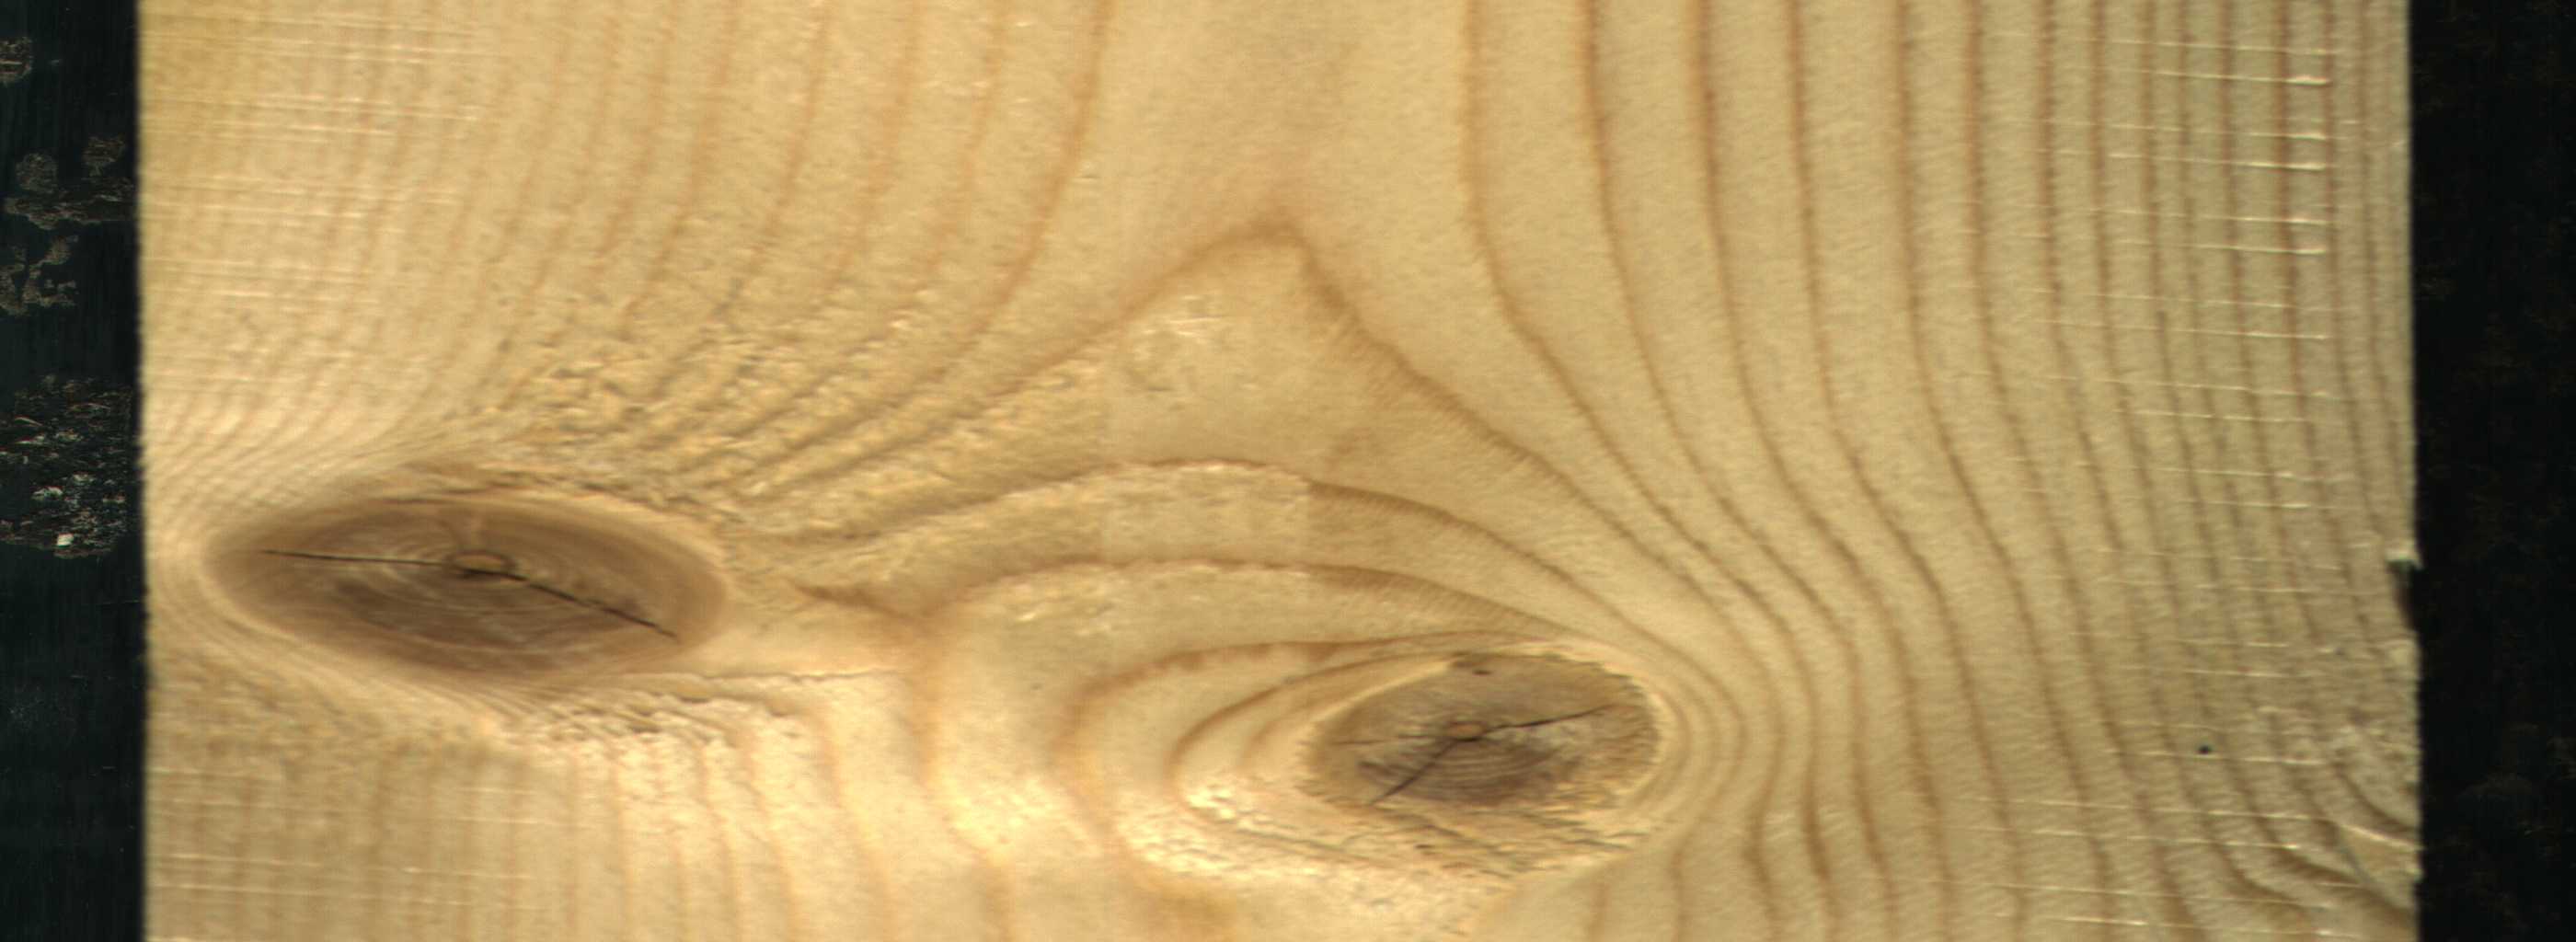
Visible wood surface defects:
knot_with_crack
knot_with_crack